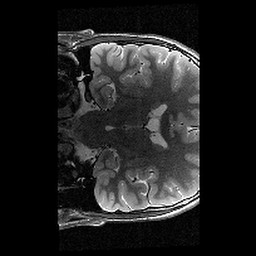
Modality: T2w
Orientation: coronal
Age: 13
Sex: male
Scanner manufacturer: siemens
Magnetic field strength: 3 T
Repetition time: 8.46 s
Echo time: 0.067 s